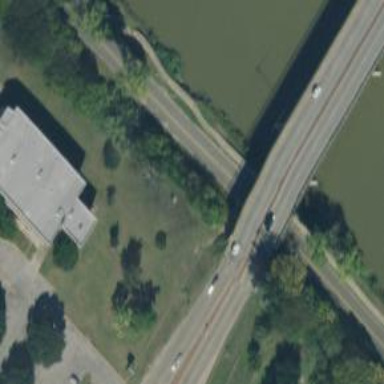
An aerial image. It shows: Primary highway bridge with asphalt surface.